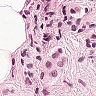
Metastatic tissue present: yes